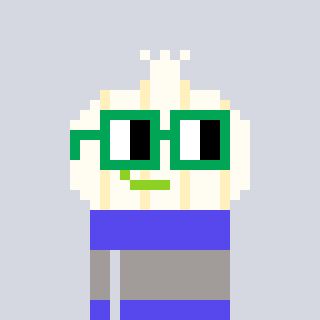
a pixel art character with square green glasses, a garlic-shaped head and a computerblue-colored body on a cool background